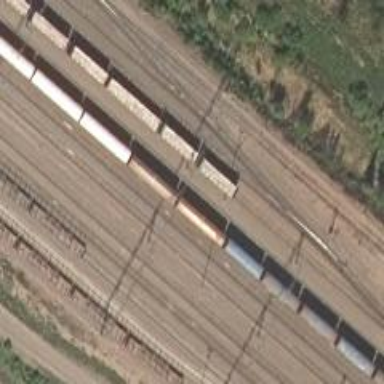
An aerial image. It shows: Rail yard with electrified contact lines for the trains.